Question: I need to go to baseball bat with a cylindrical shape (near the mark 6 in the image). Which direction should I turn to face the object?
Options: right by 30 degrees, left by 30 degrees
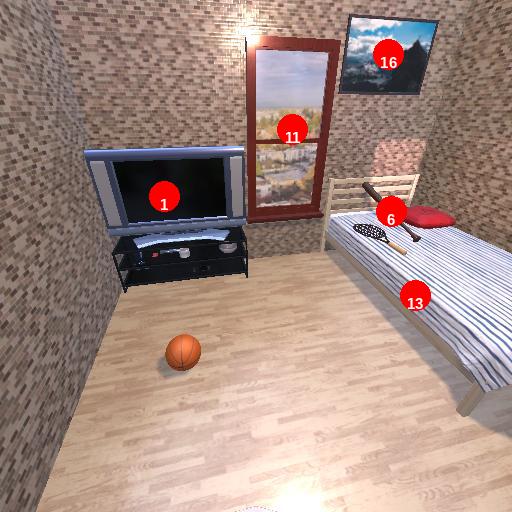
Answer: right by 30 degrees